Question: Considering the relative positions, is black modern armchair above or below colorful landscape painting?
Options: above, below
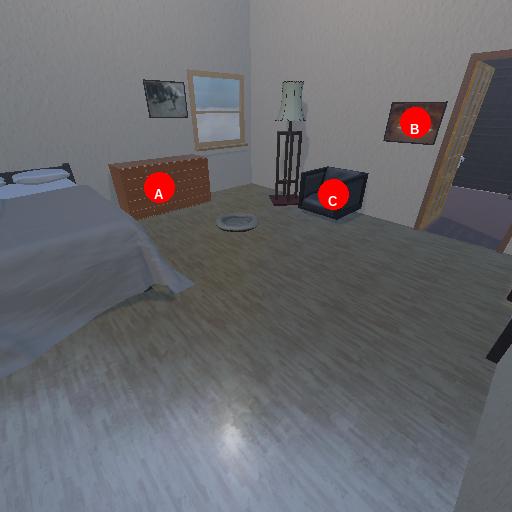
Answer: above